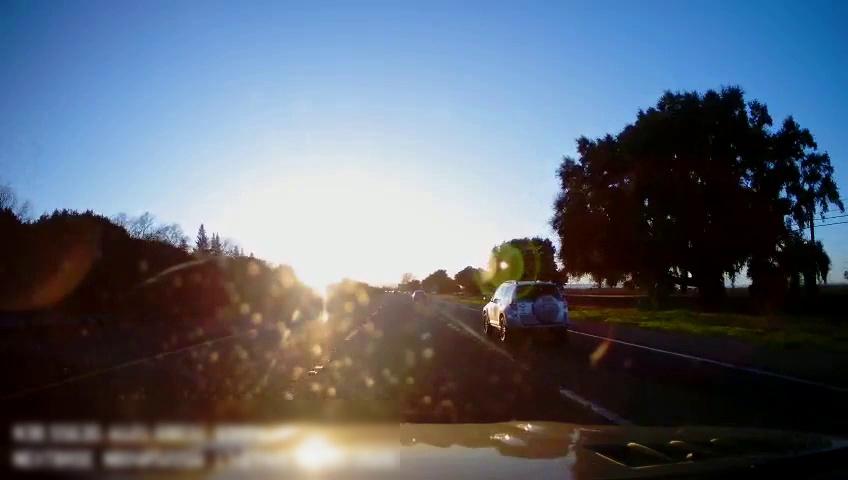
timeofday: Day
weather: Sunny
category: Drivable Space
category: Vehicles | Car
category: Vehicles | SUV
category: Lanes | Alternate Lane
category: Lanes | Current Lane
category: Lanes | Current Lane
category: Lanes | Alternate Lane